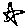
Label: star